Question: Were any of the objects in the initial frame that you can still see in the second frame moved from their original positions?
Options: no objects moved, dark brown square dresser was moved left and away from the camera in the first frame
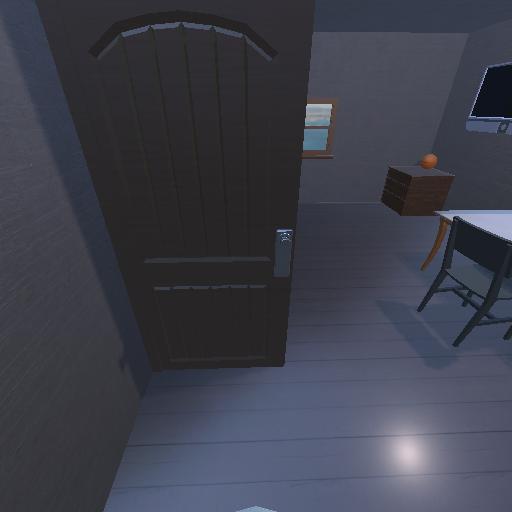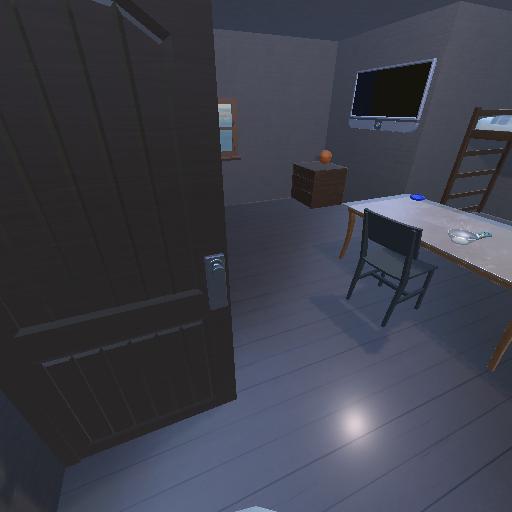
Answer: no objects moved